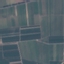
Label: PermanentCrop